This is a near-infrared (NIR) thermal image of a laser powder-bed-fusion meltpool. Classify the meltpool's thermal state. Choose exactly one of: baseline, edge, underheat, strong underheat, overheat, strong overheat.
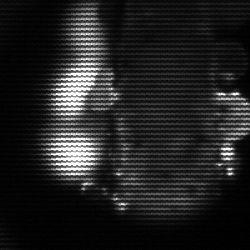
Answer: strong underheat